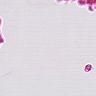
Metastatic tissue present: no